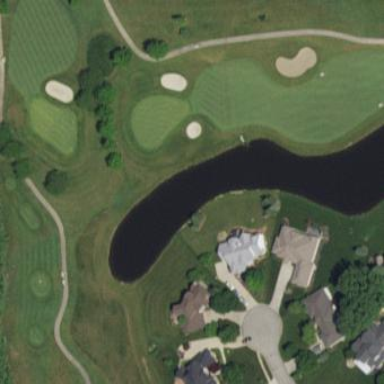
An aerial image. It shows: Scenic view of water hazard on golf course. The natural water feature adds beauty to the landscape.